Interaction volume radius: 5 \u00c5
Interaction volume height: 10 \u00c5
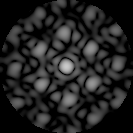
Disorder parameter: 0.4487